Question: My data is coming as below from service. I have tried key, value but its not working.
I want to display all Product_Groups using ng-repeat in a dropdown.
I am using
'''
ng-repeat="value.Product_Group for (key, value) in pgroup track by $index"
'''

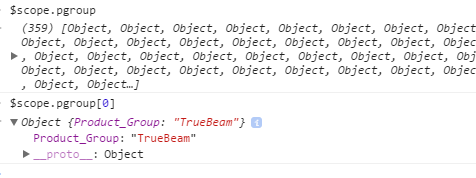
Answer: '''
<div ng-repeat="item in pgroup track by $index">
{{item.Product_Group}}
</div>
'''
'''
ng-repeat="value.Product_Group for (key, value) in pgroup track by $index"
'''
'''
var myApp = angular.module('myApp',[]);
myApp.controller('MyCtrl', function($scope) {
$scope.pgroup = [
{Product_Group: "TrueBeam"},
{Product_Group: "TrueBeam1"},
{Product_Group: "TrueBeam2"}
];
});
'''
'''
<script src="https://ajax.googleapis.com/ajax/libs/angularjs/1.2.23/angular.min.js"></script>
<div ng-app="myApp" ng-controller="MyCtrl">
<div ng-repeat="item in pgroup track by $index">
{{item.Product_Group}}
</div>
</div>
'''